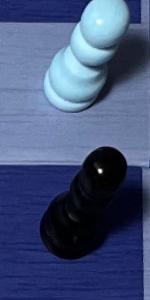
Label: Pawn_Black